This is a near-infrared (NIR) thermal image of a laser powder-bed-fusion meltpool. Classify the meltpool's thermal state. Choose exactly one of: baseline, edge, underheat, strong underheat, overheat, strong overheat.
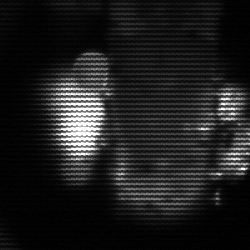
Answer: strong underheat